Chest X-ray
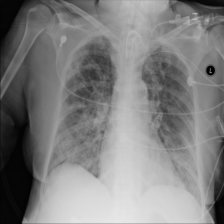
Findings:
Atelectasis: negative
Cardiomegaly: negative
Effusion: negative
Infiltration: positive
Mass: negative
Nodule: negative
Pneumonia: negative
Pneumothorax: negative
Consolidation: negative
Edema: negative
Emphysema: negative
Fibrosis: positive
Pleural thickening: negative
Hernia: negative